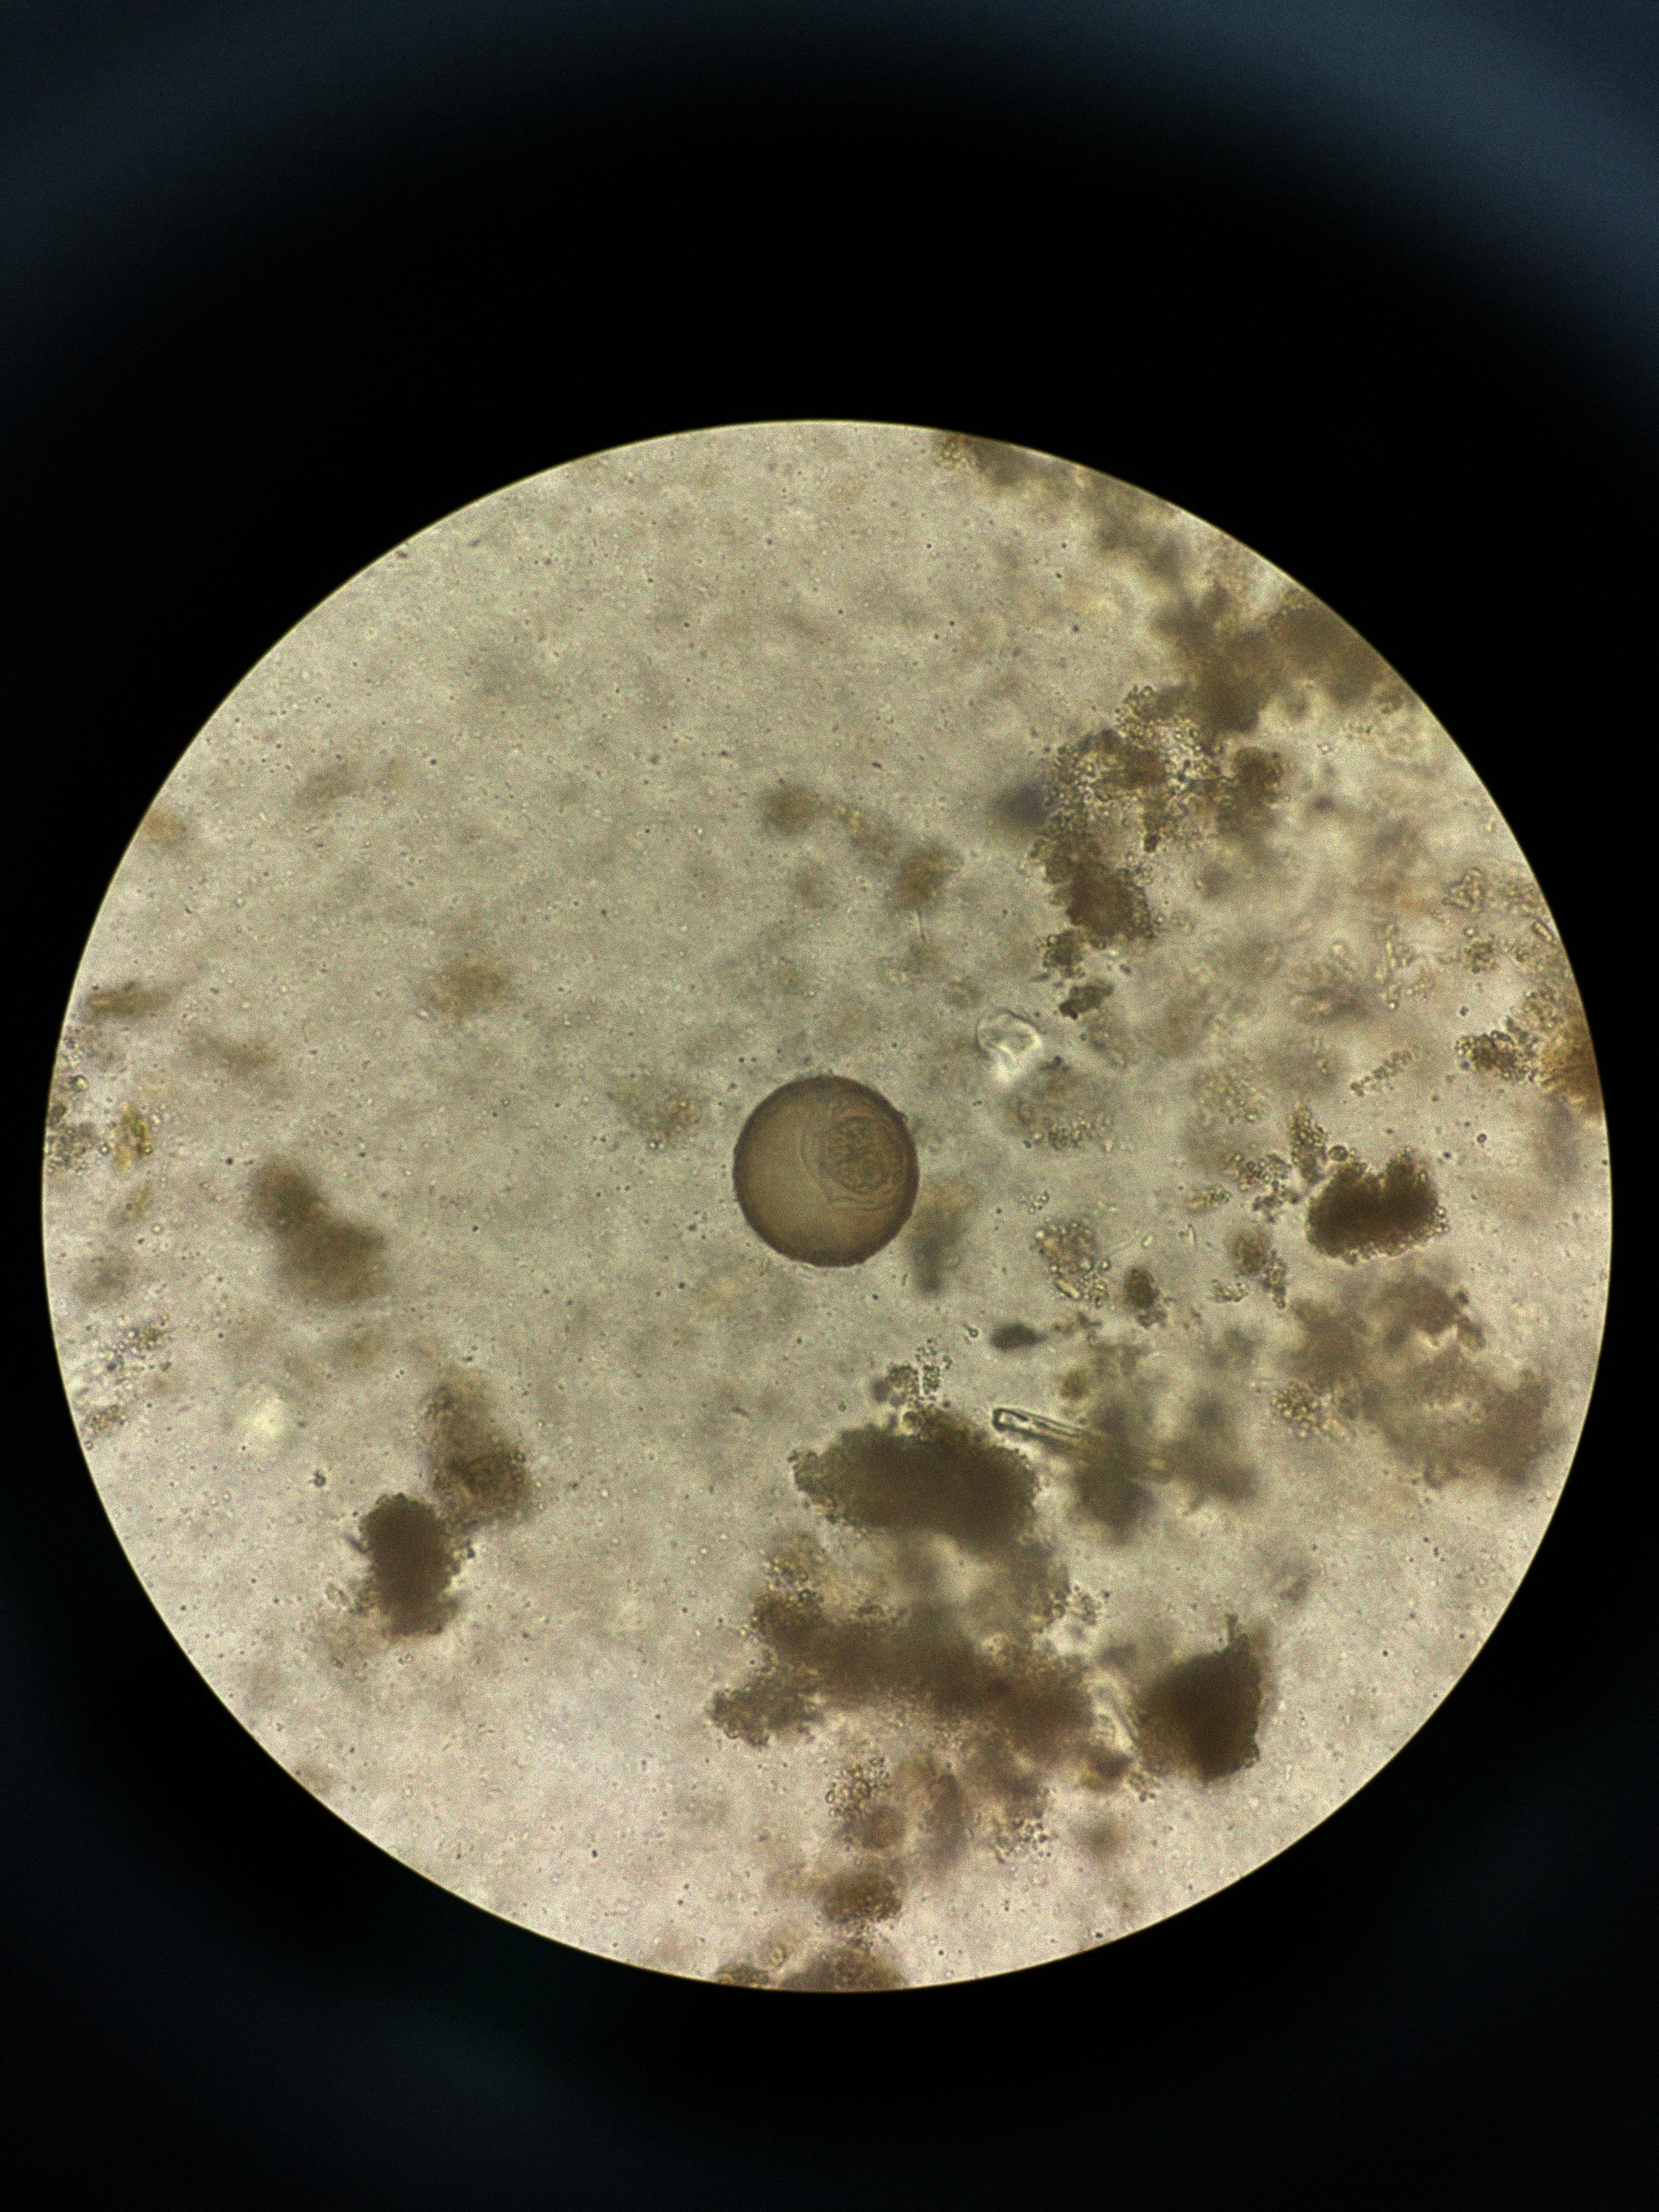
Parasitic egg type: Hymenolepis diminuta